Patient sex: M
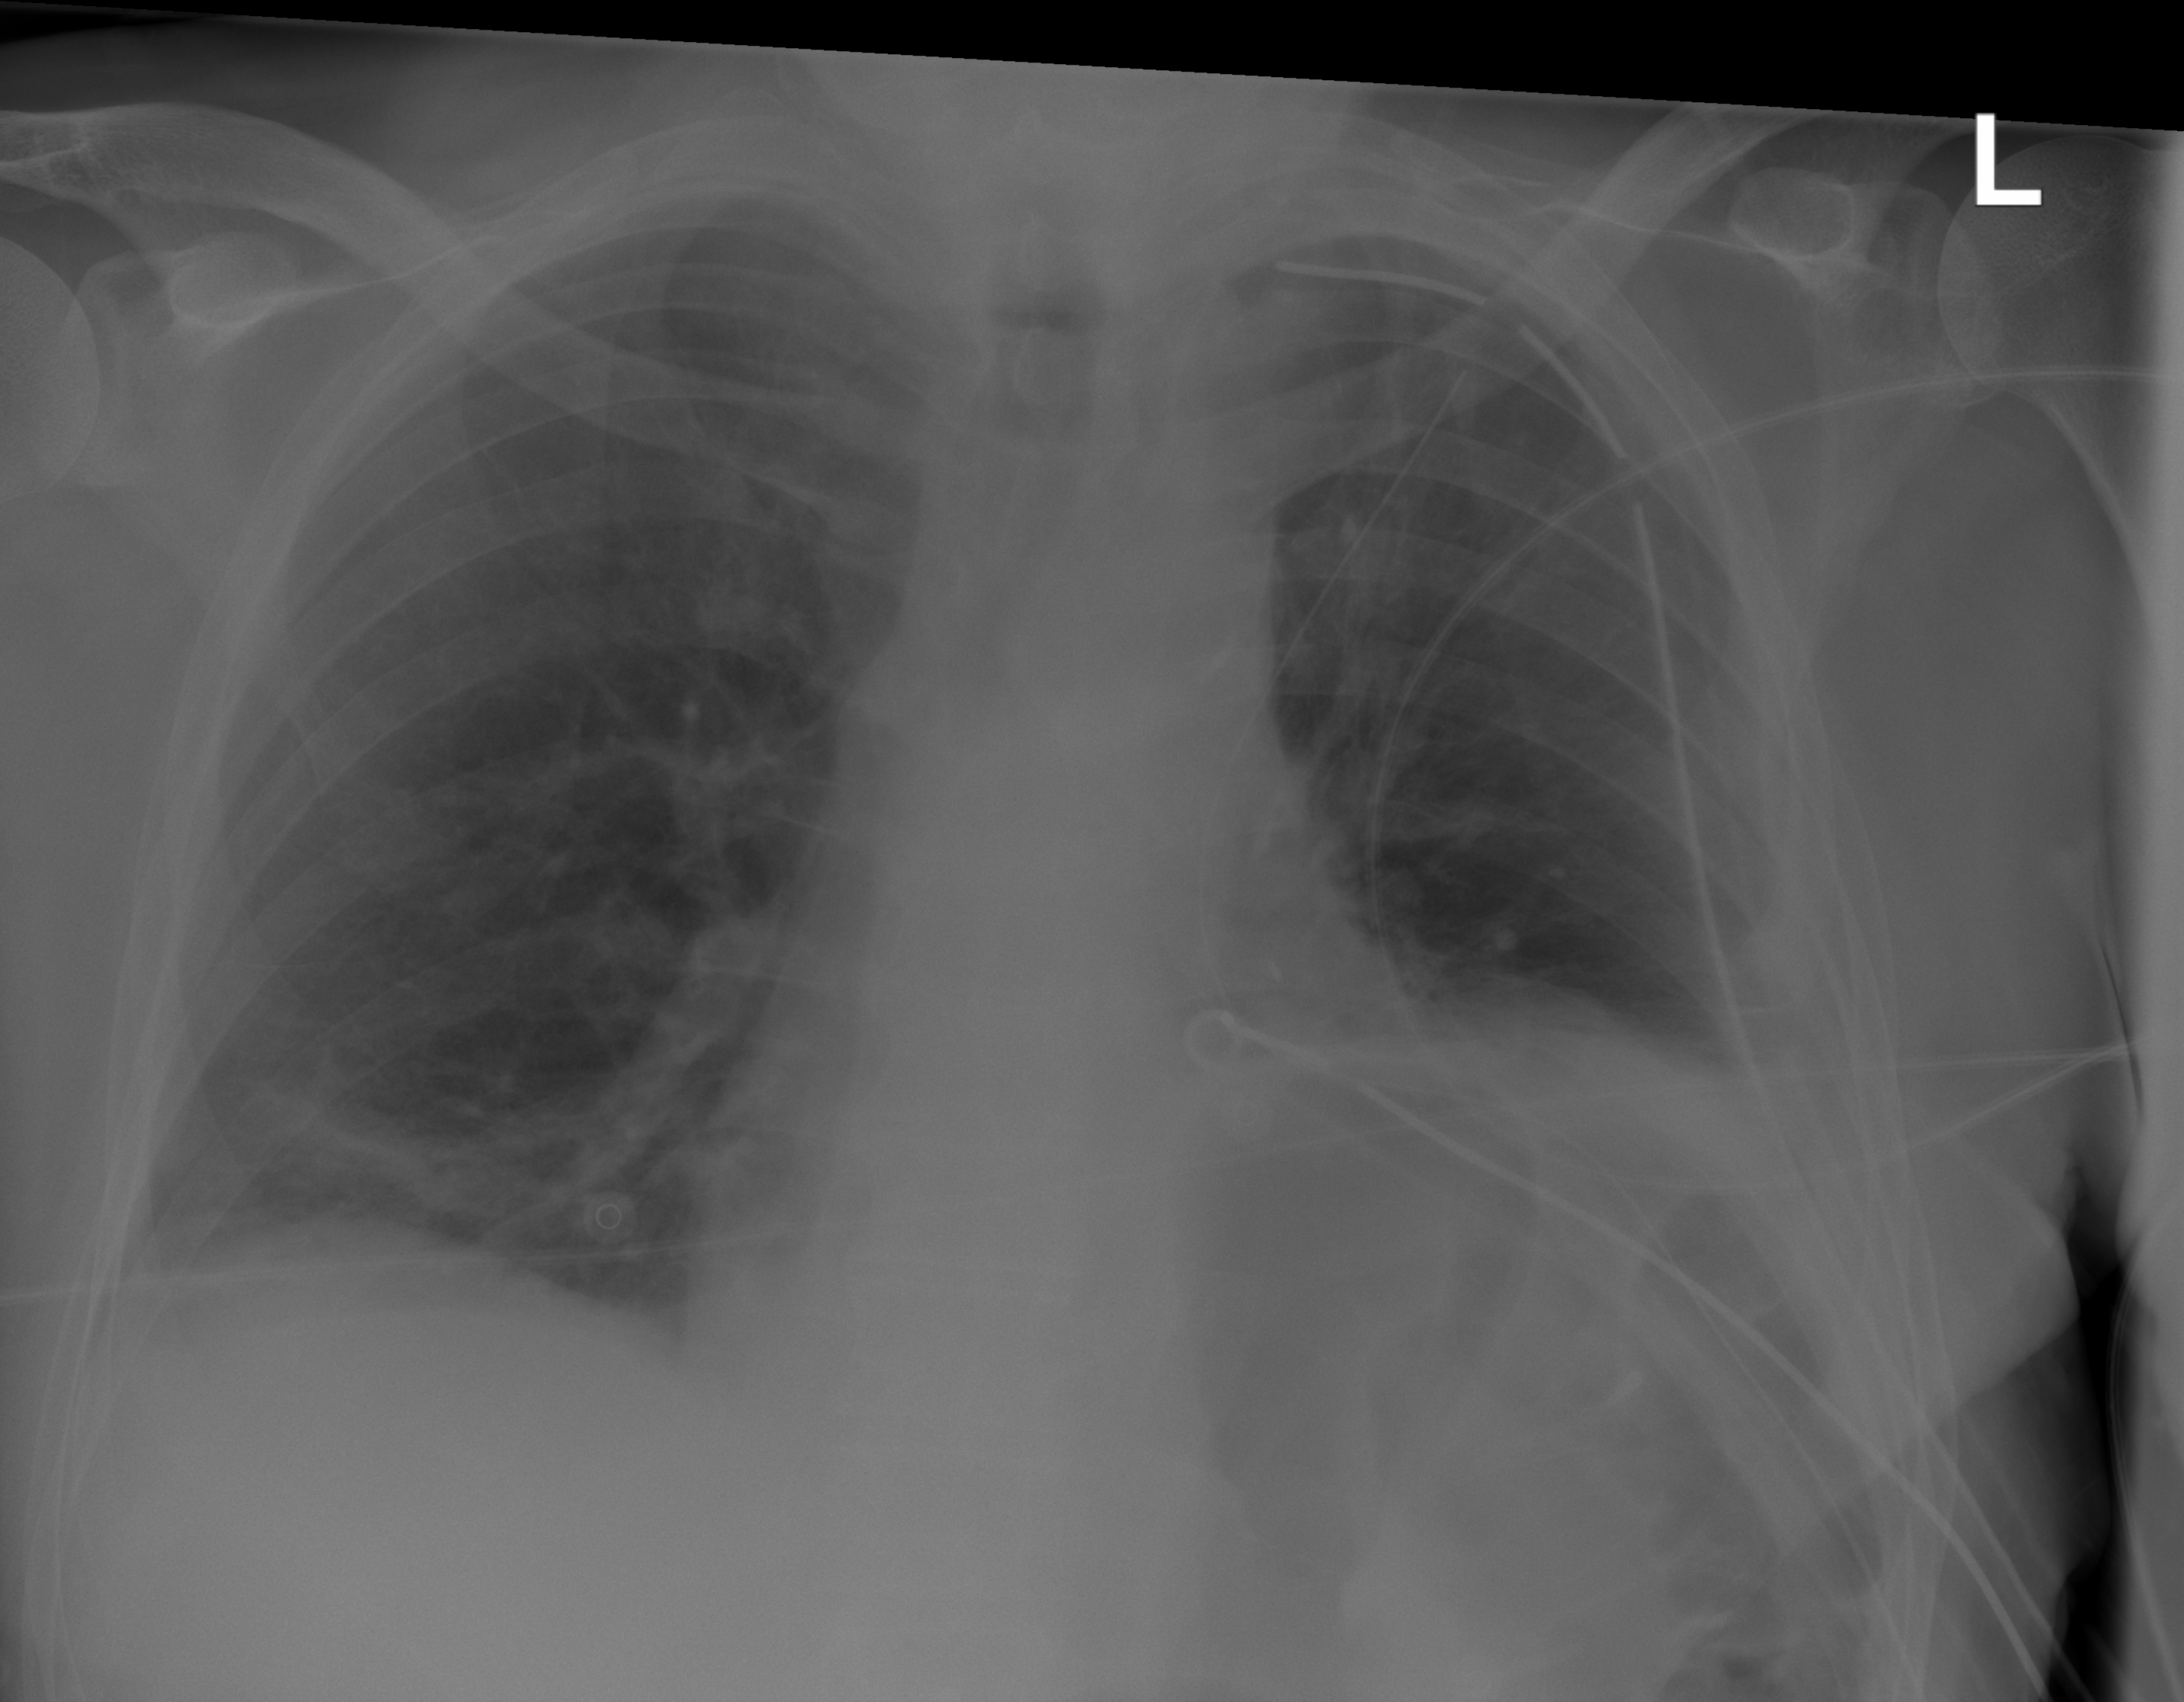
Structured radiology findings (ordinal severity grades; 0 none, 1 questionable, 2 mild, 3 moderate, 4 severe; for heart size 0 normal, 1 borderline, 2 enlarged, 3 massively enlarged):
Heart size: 0
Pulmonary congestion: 0
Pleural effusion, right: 0
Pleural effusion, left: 0
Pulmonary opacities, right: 1
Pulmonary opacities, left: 0
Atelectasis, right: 2
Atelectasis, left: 2